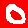
Digit: 0